Question: In my toolbar, I have a 'System.Windows.Forms.ToolStripDropDownButton' where I want to show another toolbar. I managed to get it 'working' by adding my toolbar buttons to the 'DropDownItems' collection:
'''
myToolbar.DropDownItems.AddRange(new ToolStripItem[]
{
myButton1,
myButton2,
myButton3
});
'''
However, this produces a drop down with a lot of wasted space:

Instead of a menu, I want to show a toolbar. That is, I want my button images to be displayed side-by-side with no room for extra menu stuff (as shown above). Something like a toolbar button that says 'Command X' with a number of 'Sub command Y' items.
Thanks.
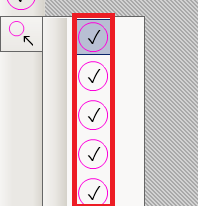
Answer: I don't think it's possible to get the total space of the margins to disappear without creating something on your own.
You can remove the darker margins though by doing this:
'''
((ToolStripDropDownMenu)myToolbar.DropDown).ShowCheckMargin = false;
((ToolStripDropDownMenu)myToolbar.DropDown).ShowImageMargin = false;
'''